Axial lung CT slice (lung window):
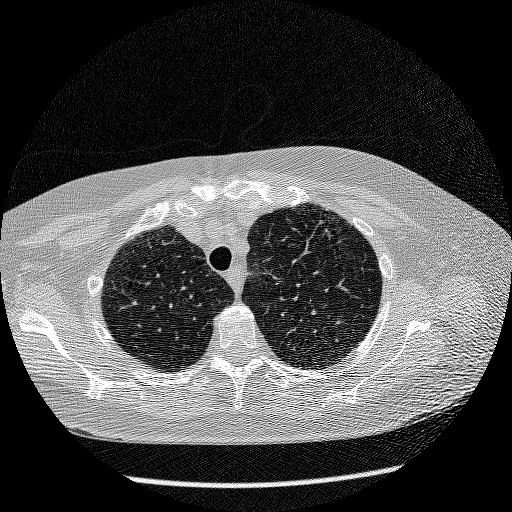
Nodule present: no